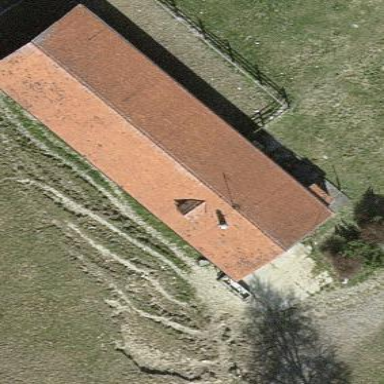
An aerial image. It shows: Cowshed building.